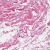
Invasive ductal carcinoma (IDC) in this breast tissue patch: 0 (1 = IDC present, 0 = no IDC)